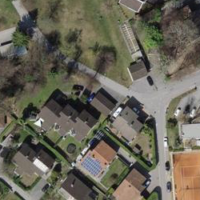
EUNIS habitat code: 55
Species observed at this site:
Diospyros lotus